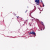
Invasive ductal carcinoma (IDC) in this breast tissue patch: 0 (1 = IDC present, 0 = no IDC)